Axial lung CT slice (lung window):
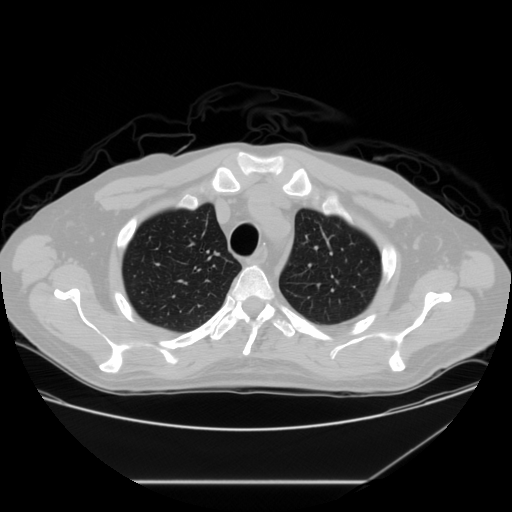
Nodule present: no